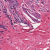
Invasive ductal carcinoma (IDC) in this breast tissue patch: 0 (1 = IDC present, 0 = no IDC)